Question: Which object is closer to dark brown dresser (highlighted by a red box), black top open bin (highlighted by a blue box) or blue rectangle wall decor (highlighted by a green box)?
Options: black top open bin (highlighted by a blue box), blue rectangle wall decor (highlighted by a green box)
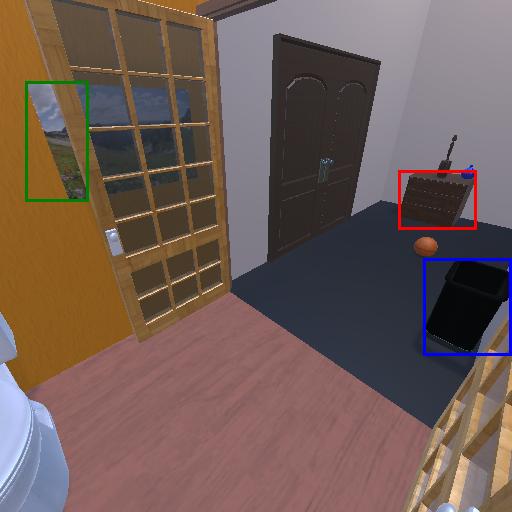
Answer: black top open bin (highlighted by a blue box)